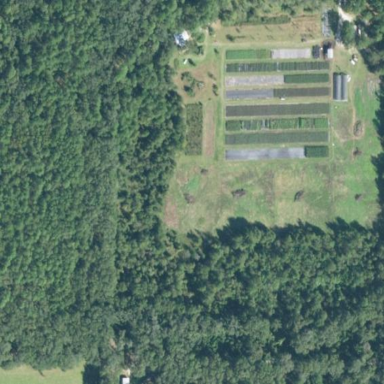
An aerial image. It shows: Plant nursery area.